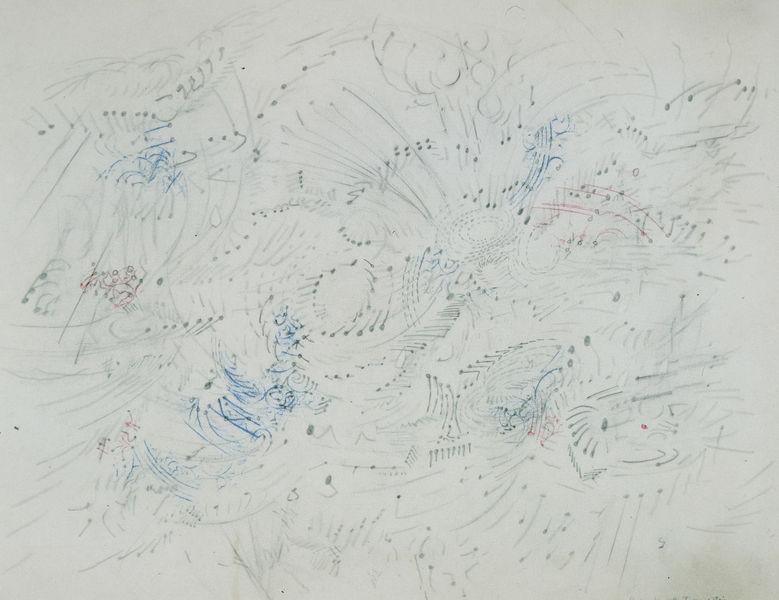
Titel: Space des affections patrie, Raum des vaterländischen Gefühls
Künstler: Roberto Matta
Standort: Paris
Institution: Privatsammlung
Schlagwörter: blau, weiß, wolken, landschaft, bewegung, geschwungen, grau, schwarz, skizze, zeichnung, rot, wolke, wind, blatt, musik, rund, chaos, bewegt, wellen, bogen, noten, abstrakt, modern, formen, töne, linien, luft, striche, abstraktion, punkte, tusche, nach 1900, wirbel, strich, dynamik, punkt, kreise, bleistift, zeichnen, violinschlüssel, strudel, landkarte, sinfonie, parallelen, buntstift, lageplan, buntstifte, voll, stricje, gegenstandslos, abstarkt, schnittmuster, ungeordnet, verwirrend, melodie, jorinde voigt, notenschlüssel, sinphonie, ungeordnrt